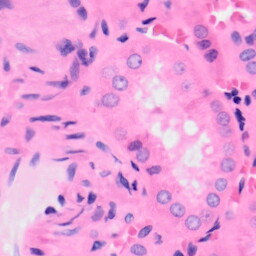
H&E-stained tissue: Kidney